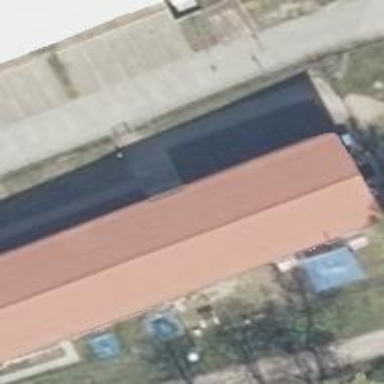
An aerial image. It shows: Kindergarten building with gabled roof.